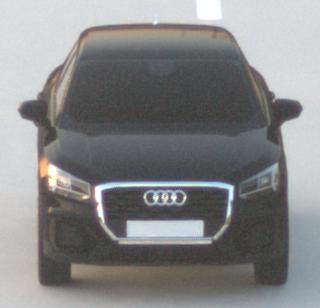
Make: Audi
Model: Q2
Model produced from: 2016
Model produced until: 2020
Doors: 5
Color: black
Road condition: dry road
Daytime: sunrise or sunset
Contrast: low contrast